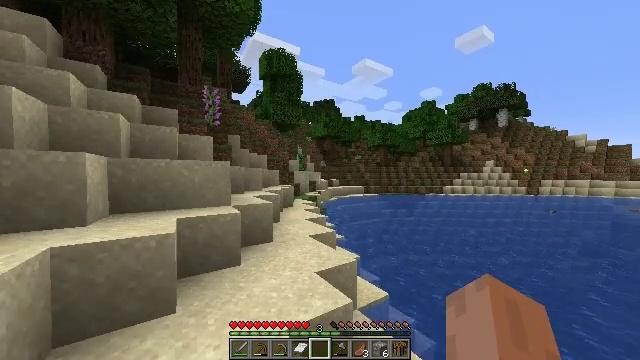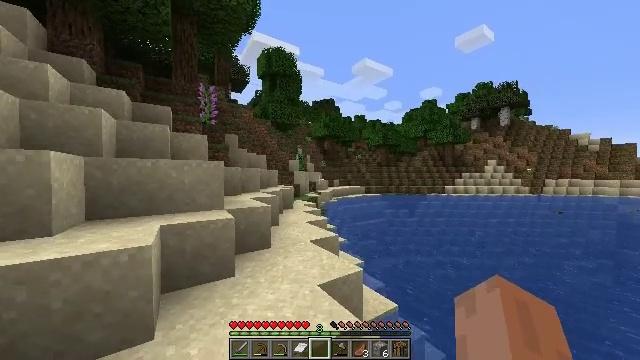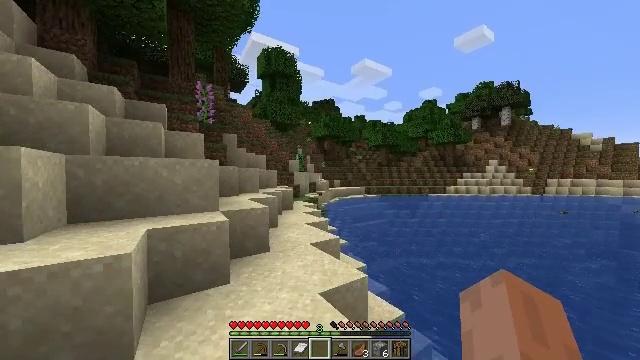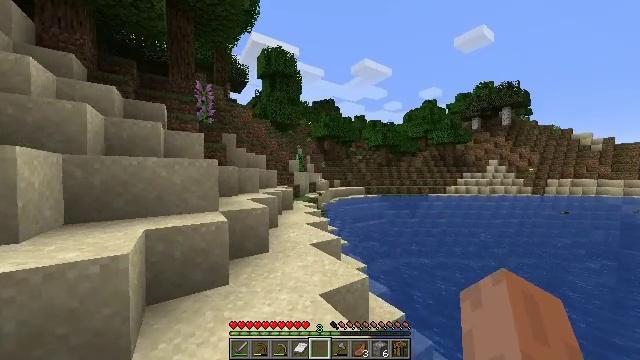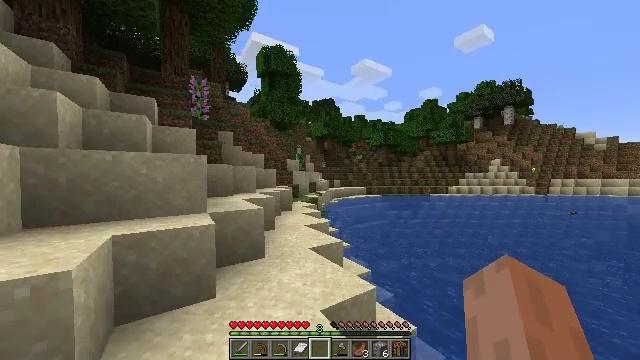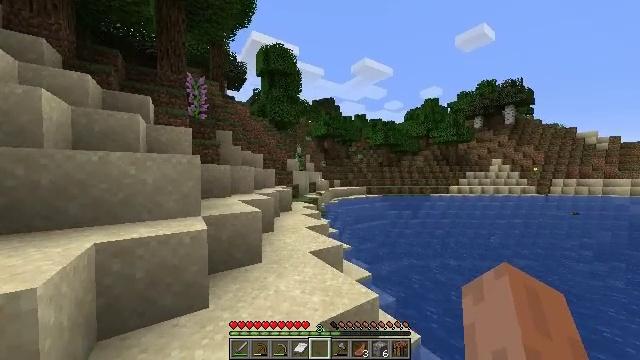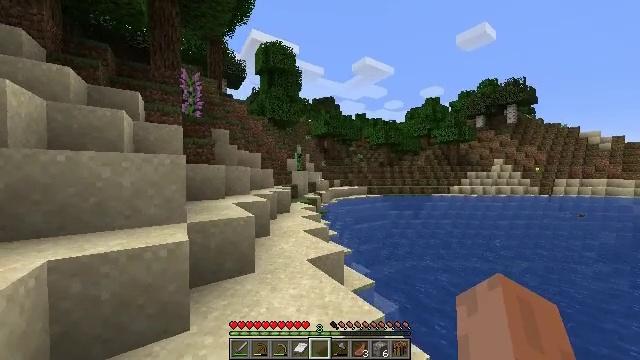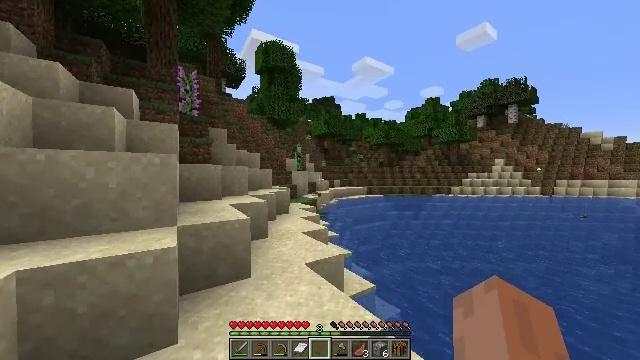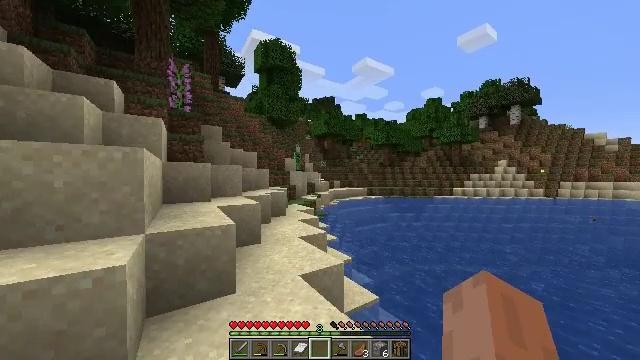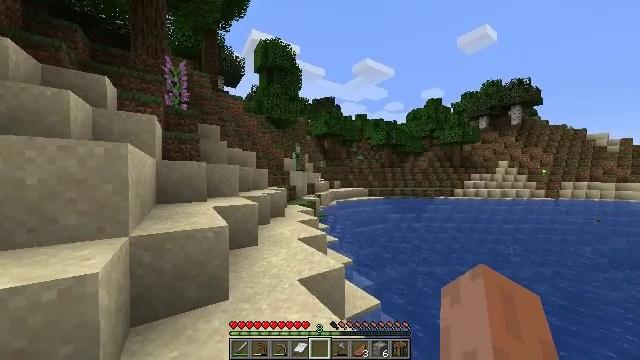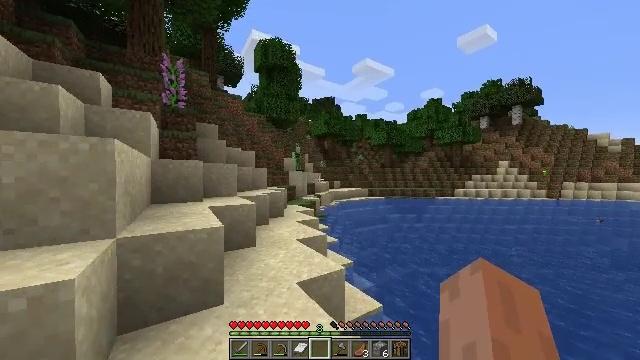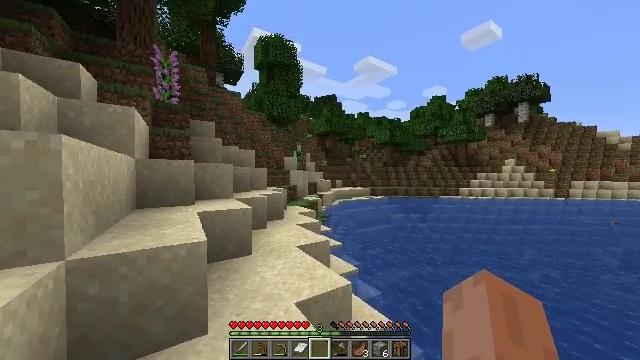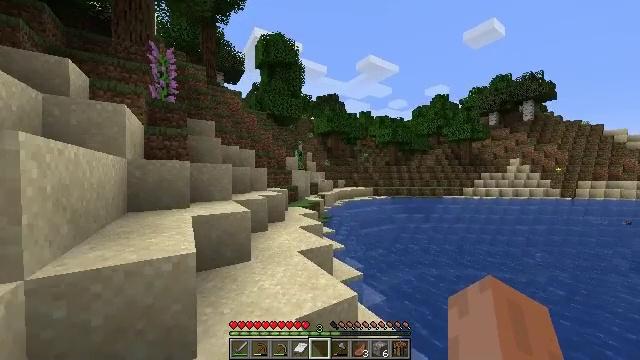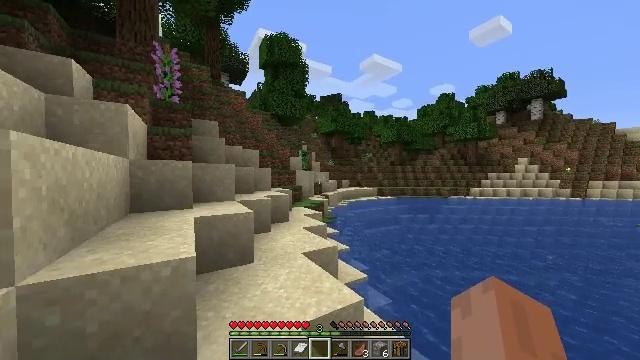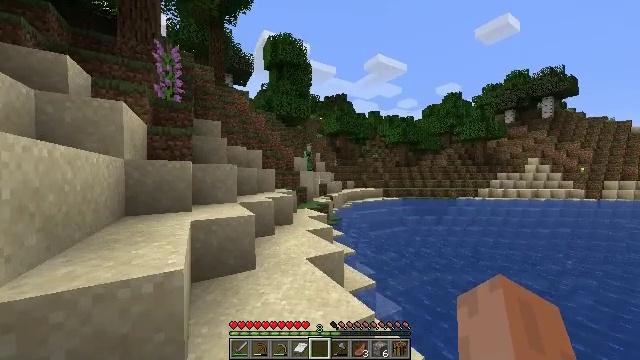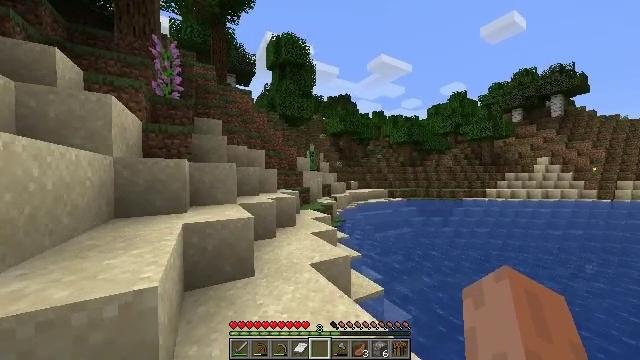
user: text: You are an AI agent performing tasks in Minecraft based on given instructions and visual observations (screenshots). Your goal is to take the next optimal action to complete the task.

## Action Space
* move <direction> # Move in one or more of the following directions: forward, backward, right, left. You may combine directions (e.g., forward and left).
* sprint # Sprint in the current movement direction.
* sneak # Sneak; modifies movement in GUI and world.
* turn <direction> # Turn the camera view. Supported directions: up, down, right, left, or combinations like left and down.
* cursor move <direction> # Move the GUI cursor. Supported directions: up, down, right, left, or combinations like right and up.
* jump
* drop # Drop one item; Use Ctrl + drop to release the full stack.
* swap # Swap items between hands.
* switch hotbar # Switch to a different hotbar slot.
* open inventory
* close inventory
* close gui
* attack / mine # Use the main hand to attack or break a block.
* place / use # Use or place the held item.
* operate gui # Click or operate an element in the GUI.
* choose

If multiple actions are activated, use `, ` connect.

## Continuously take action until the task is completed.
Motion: motion action
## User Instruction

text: Cut down the sugar cane stalks.
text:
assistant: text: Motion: move forward, sprint
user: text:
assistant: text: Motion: move forward, sprint
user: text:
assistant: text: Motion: move forward, sprint
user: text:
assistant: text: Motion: move forward, sprint
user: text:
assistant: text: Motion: move forward, sprint
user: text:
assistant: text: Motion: move forward, sprint
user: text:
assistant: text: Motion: move forward, sprint
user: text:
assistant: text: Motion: move forward, sprint
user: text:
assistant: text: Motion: move forward, sprint
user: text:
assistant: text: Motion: move forward, sprint
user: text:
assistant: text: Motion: move forward, sprint
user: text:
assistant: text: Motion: move forward, sprint
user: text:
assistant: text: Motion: move forward, sprint, turn left
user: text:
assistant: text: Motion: move forward, sprint, turn left
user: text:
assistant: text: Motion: move forward, sprint
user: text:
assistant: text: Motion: move forward, sprint, turn left
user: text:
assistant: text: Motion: move forward, sprint
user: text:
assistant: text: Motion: move forward, sprint
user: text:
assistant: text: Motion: sprint
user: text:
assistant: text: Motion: no_op
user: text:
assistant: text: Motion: no_op
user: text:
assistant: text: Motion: no_op
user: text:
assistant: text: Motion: no_op
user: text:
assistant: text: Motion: no_op
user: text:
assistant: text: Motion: no_op
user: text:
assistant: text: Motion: no_op
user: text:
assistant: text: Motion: no_op
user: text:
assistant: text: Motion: no_op
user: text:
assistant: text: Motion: no_op
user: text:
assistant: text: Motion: no_op